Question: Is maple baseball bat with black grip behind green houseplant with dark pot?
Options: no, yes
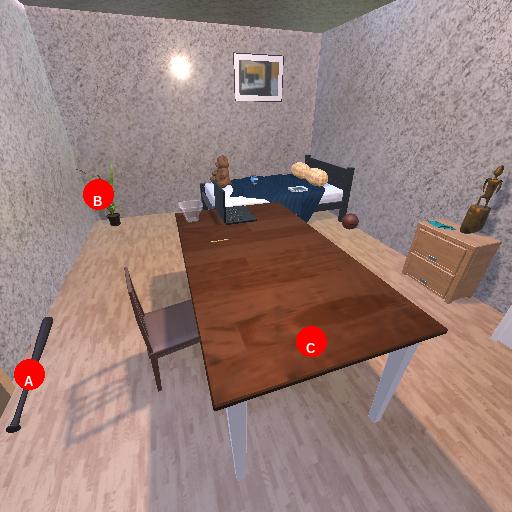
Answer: no